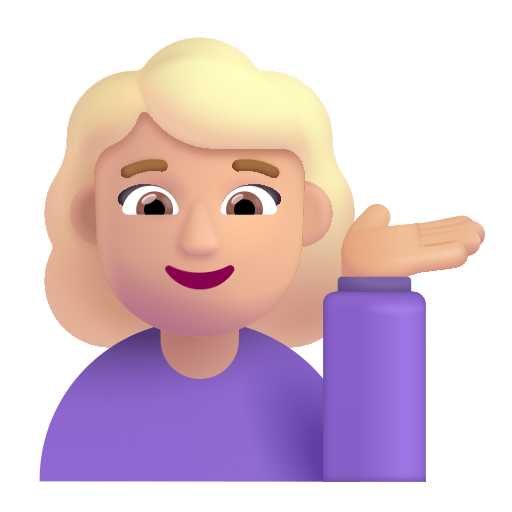
woman tipping hand color  light